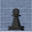
Piece: bP